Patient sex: M
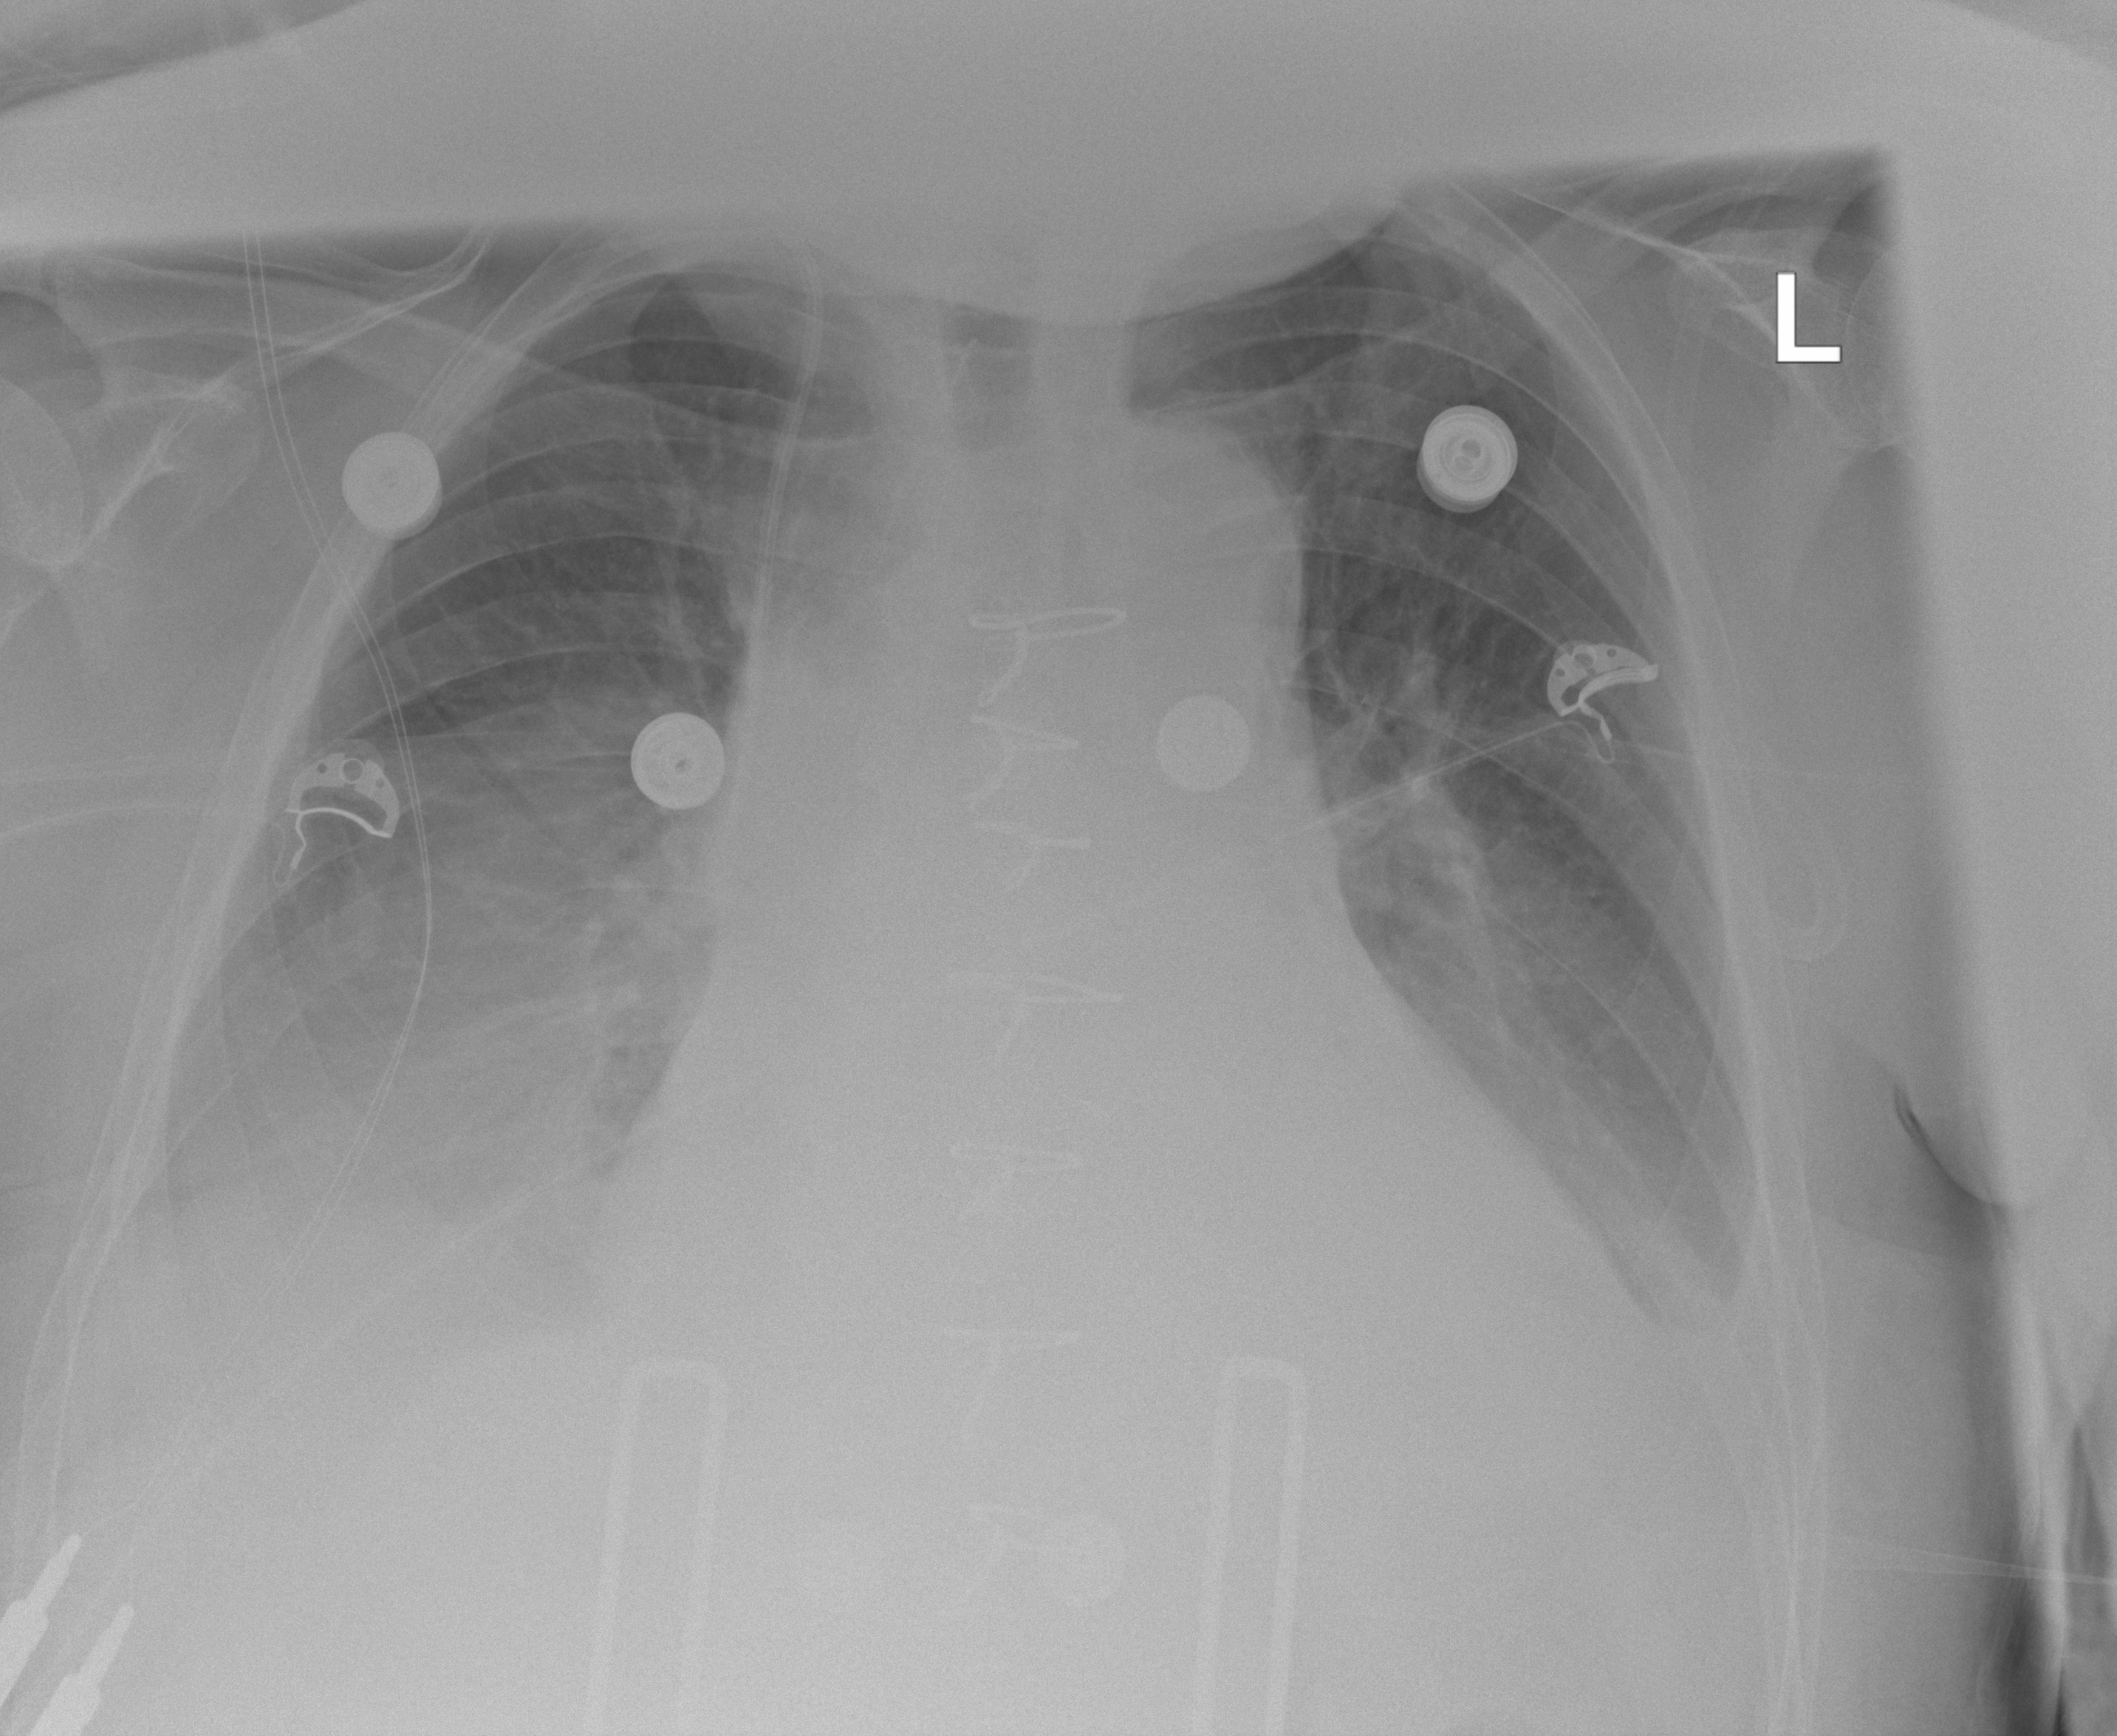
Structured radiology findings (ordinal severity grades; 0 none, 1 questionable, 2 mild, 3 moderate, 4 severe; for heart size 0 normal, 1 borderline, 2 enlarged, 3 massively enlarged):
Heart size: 2
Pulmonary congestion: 0
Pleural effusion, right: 3
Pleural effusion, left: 3
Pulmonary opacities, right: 0
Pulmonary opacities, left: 0
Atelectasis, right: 2
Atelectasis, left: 2